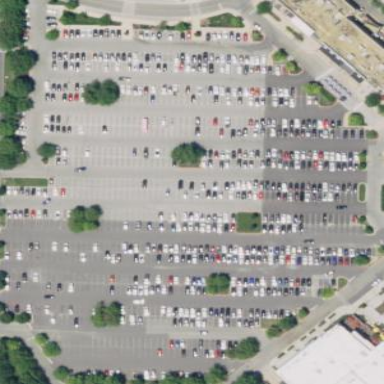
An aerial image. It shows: Parking area with surface.